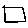
Label: square